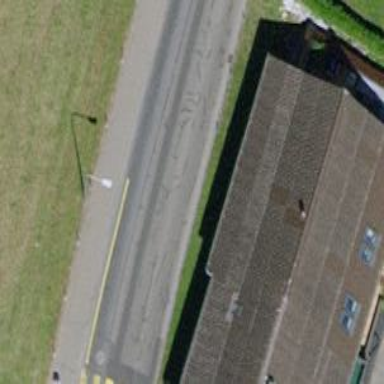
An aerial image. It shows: Public transport stop position.